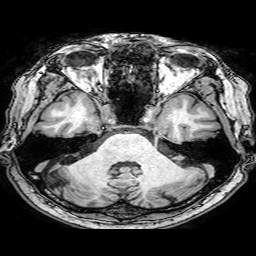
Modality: T1w
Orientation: coronal
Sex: male
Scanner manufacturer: philips
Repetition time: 0.008141 s
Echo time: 0.00375 s